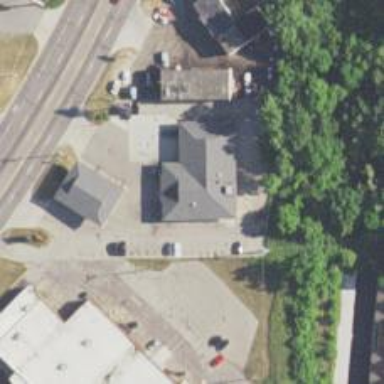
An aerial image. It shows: Convenience shop.